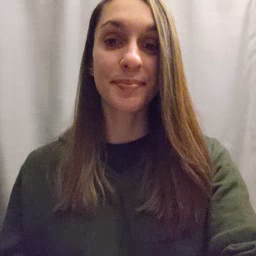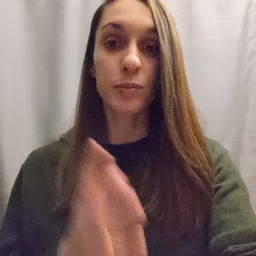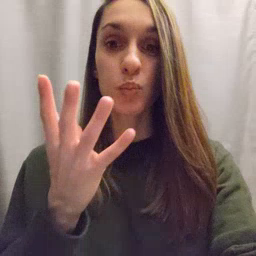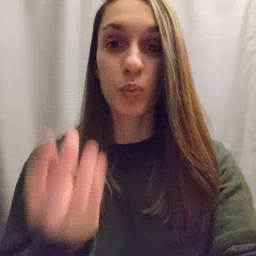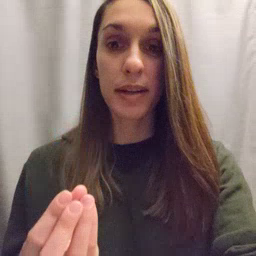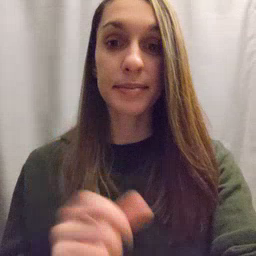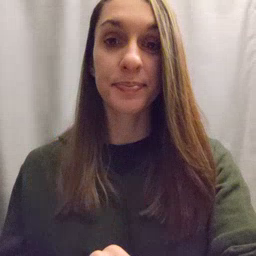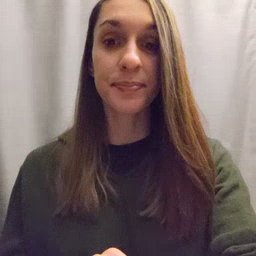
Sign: wet